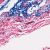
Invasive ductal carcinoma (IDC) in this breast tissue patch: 0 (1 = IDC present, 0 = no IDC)